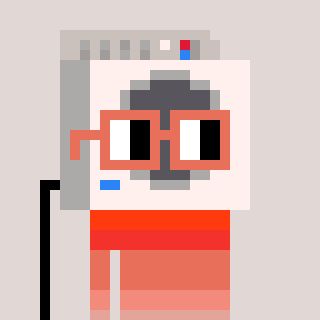
a pixel art character with square orange glasses, a washing machine-shaped head and a bege-colored body on a warm background